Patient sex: F
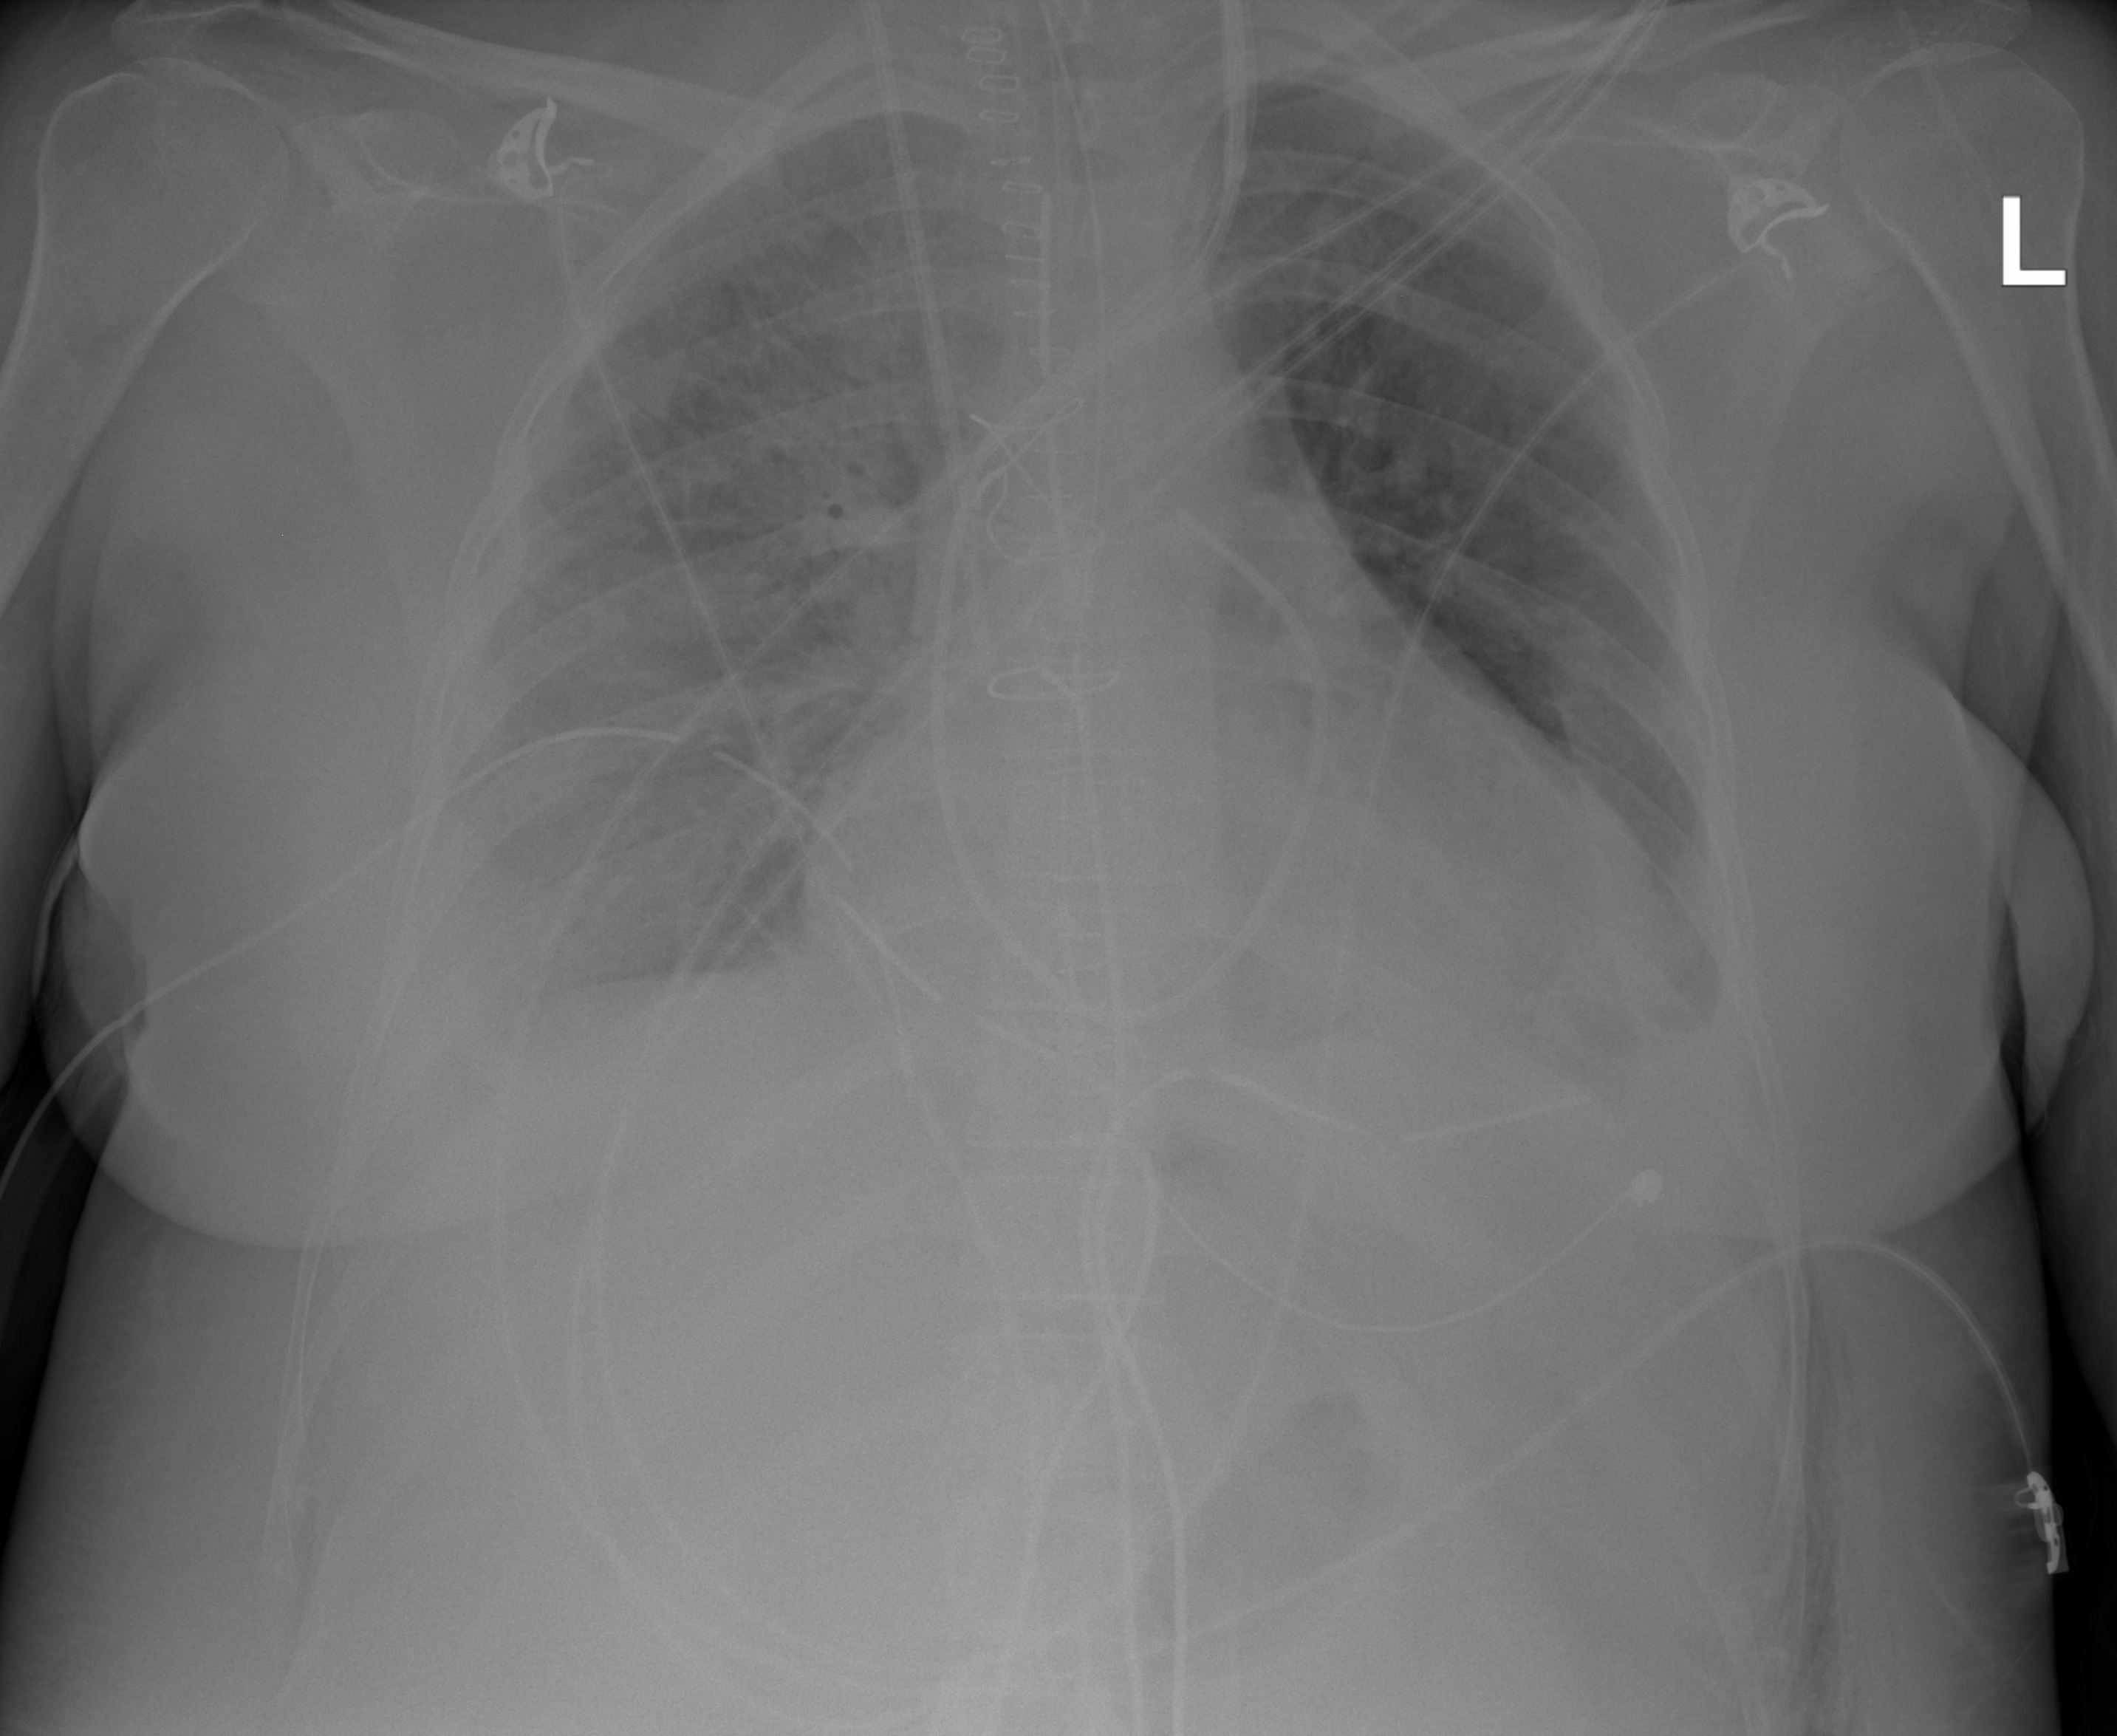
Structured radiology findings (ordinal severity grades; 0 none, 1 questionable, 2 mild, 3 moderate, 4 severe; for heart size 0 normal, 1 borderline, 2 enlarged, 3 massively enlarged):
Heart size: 2
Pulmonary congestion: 2
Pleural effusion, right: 2
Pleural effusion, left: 2
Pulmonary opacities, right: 2
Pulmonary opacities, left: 0
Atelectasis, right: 2
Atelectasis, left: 2